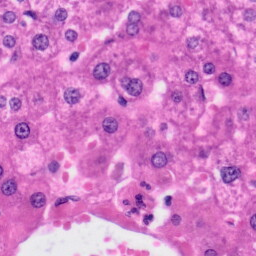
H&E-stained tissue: Liver